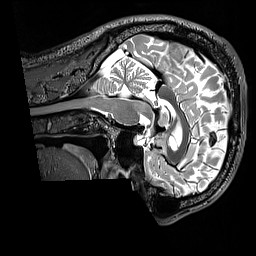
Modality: T2w
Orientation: sagittal
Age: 31
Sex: female
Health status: healthy
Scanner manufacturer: siemens
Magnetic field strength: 3 T
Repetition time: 3.2 s
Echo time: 0.568 s